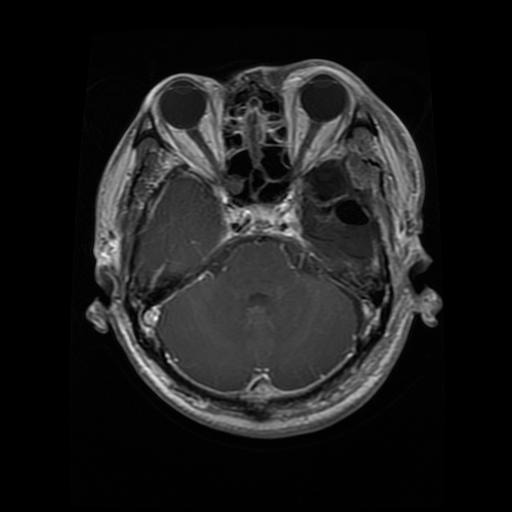
Label: glioma